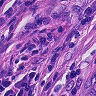
Metastatic tissue present: yes